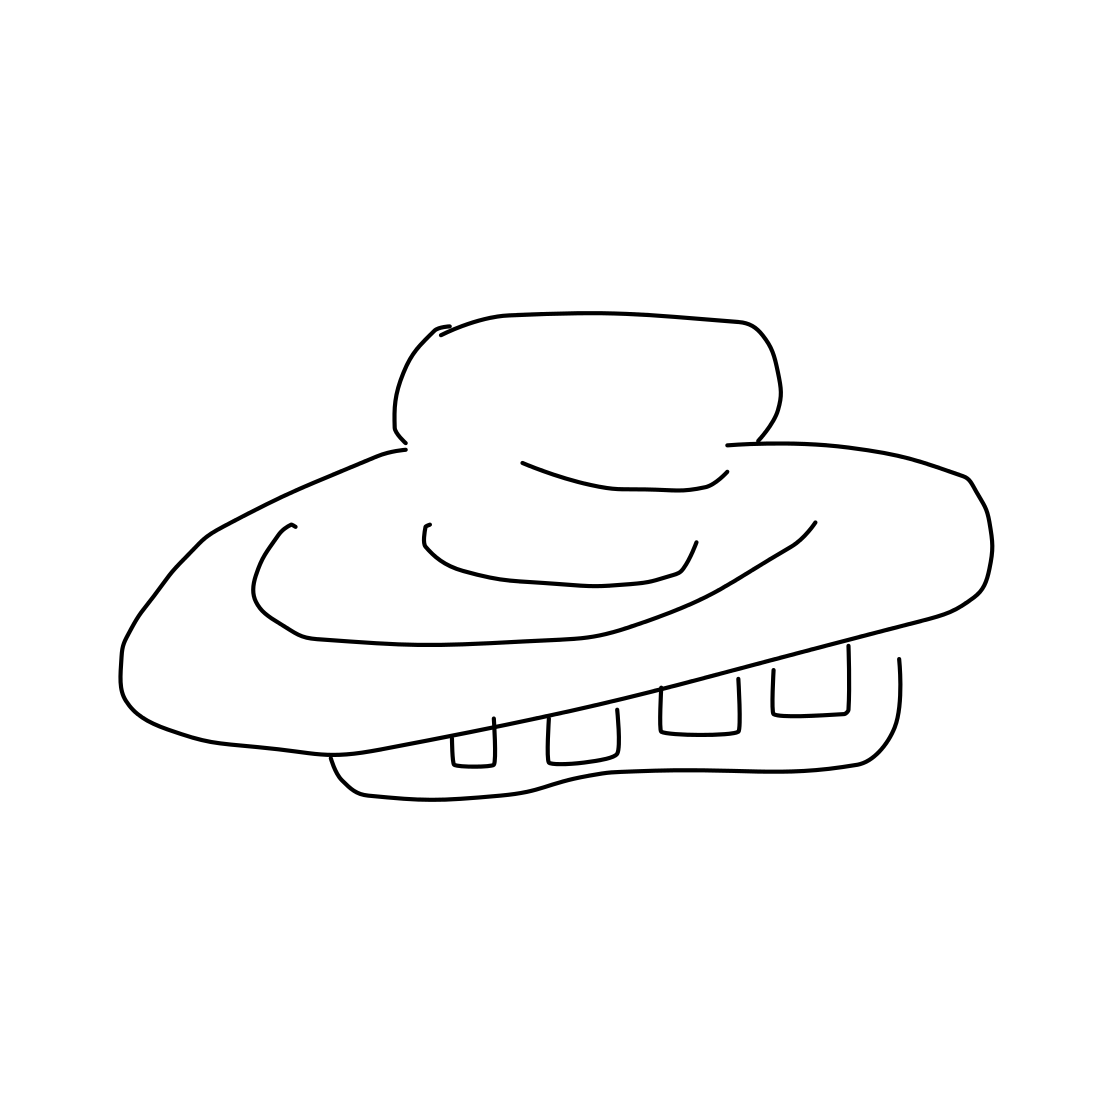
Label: flying saucer